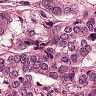
Metastatic tissue present: yes